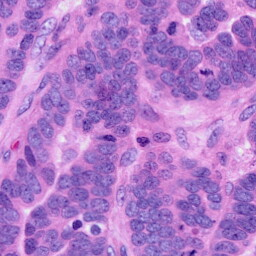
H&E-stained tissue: Ovarian